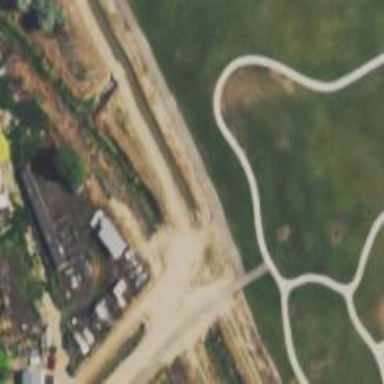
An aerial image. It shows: Asphalt path.